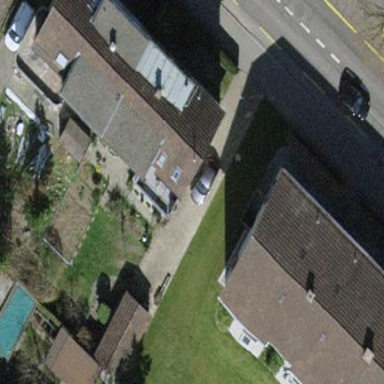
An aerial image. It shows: Apartments building with gabled tile roof.